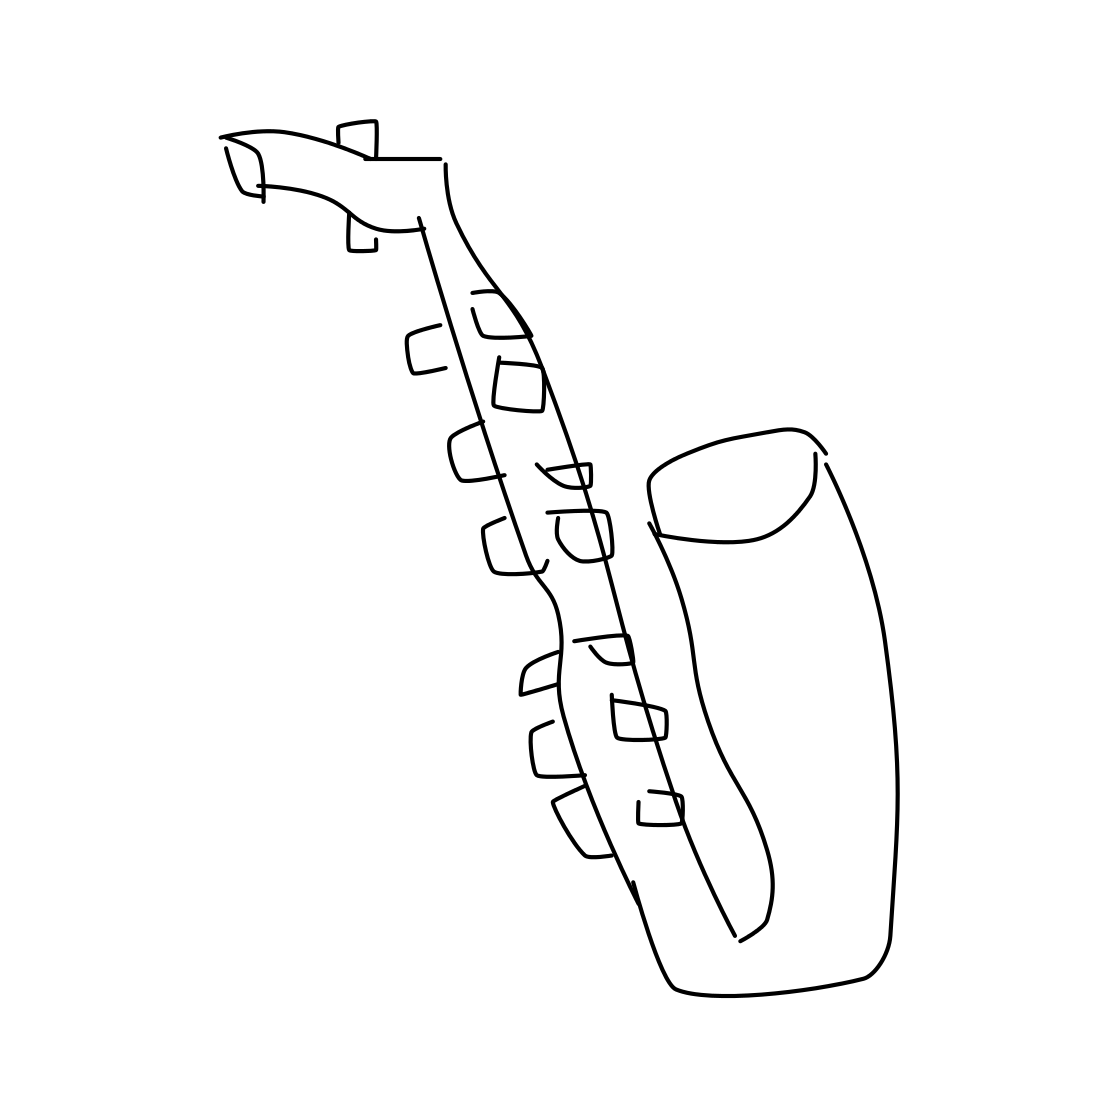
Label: saxophone